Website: ulta-beauty
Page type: account-selection
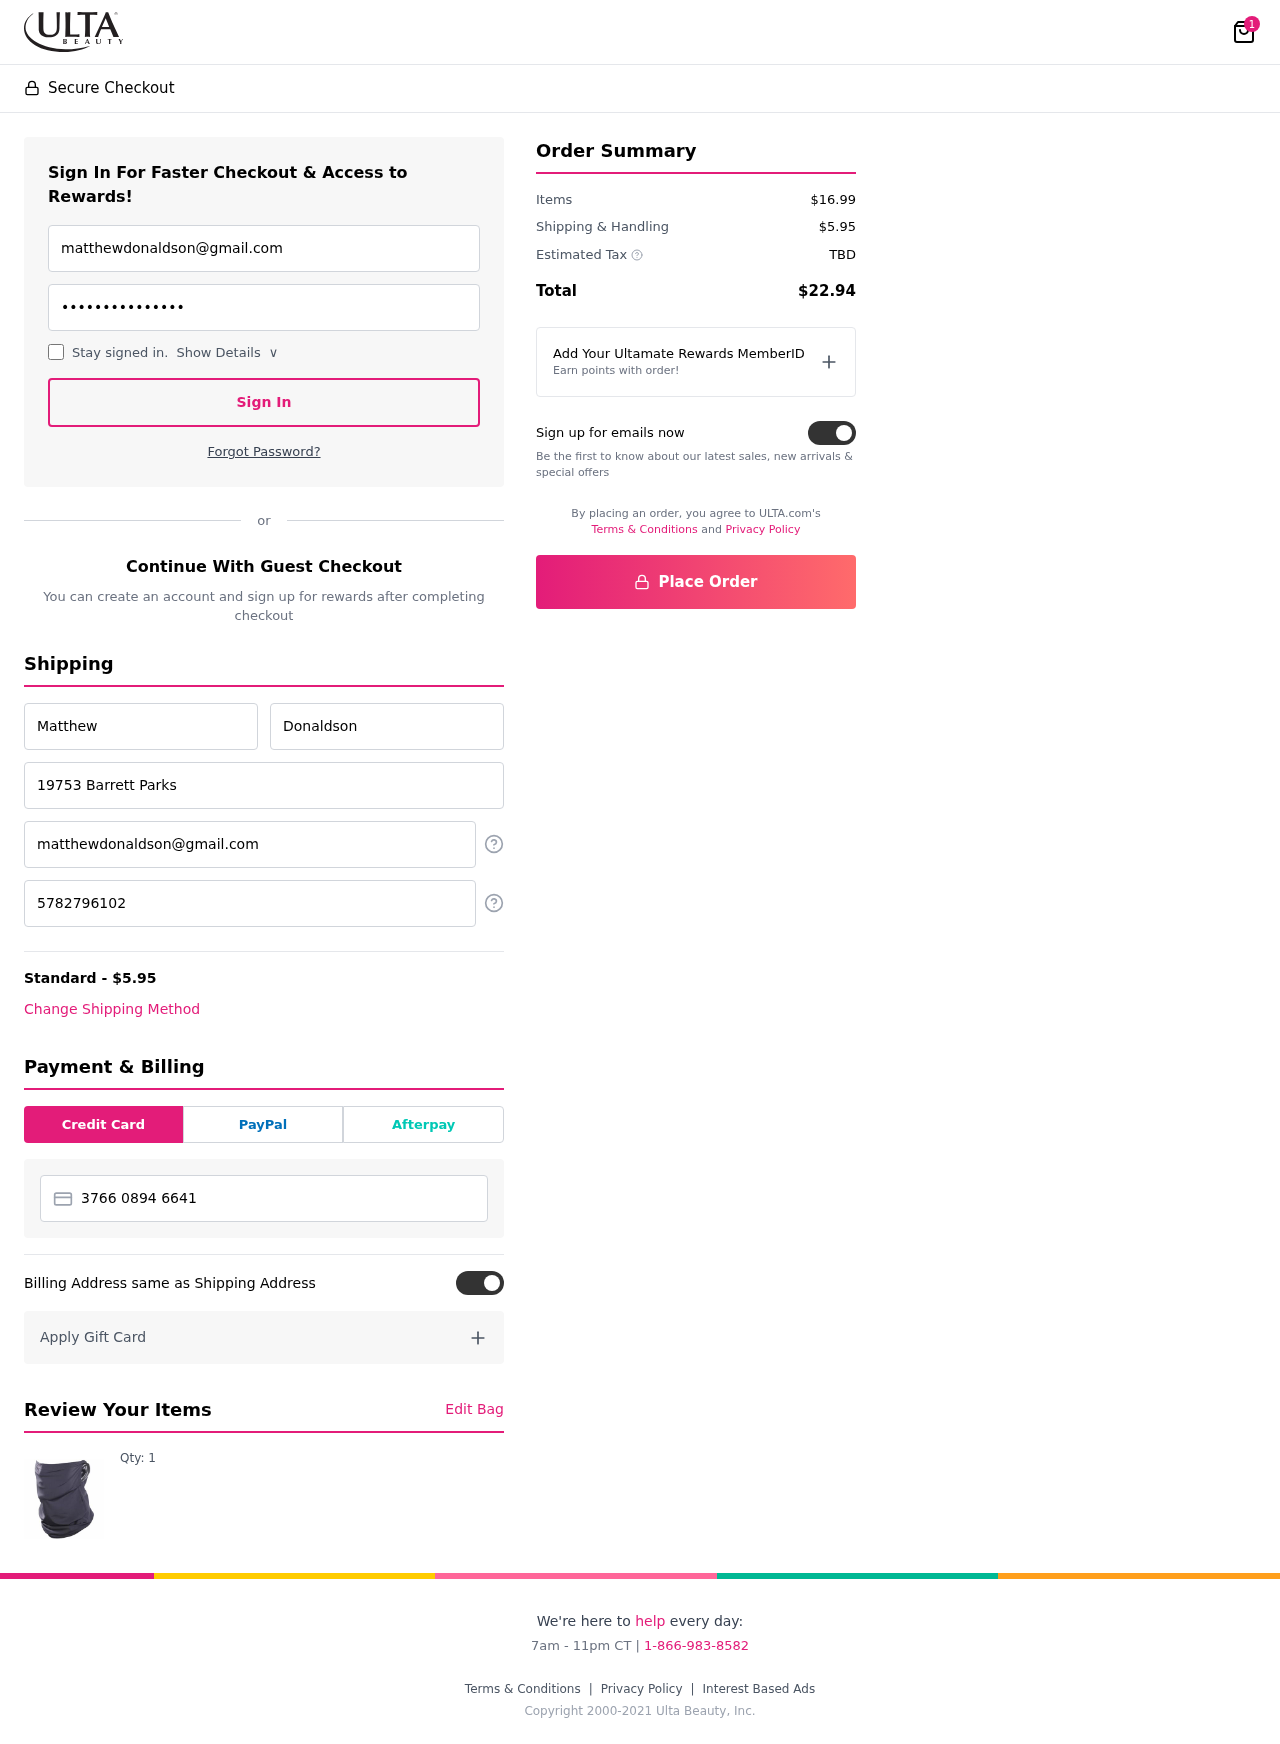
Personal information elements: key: PII_CARD_NUMBER
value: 3766 0894 6641 723
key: PII_EMAIL
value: matthewdonaldson@gmail.com
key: PII_EMAIL2
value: matthewdonaldson@gmail.com
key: PII_FIRSTNAME
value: Matthew
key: PII_LASTNAME
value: Donaldson
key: PII_PHONE
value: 5782796102
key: PII_STREET
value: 19753 Barrett Parks
Product elements: key: PRODUCT1_QUANTITY
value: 1
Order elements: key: ORDER_NUM_ITEMS
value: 1
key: ORDER_SHIPPING_COST
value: $5.95
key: ORDER_SUBTOTAL
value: $16.99
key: ORDER_TAX
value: TBD
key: ORDER_TOTAL
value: $22.94